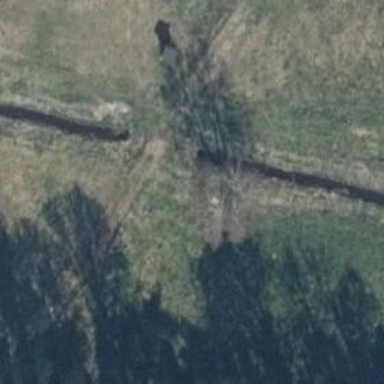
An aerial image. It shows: Culvert tunnel.